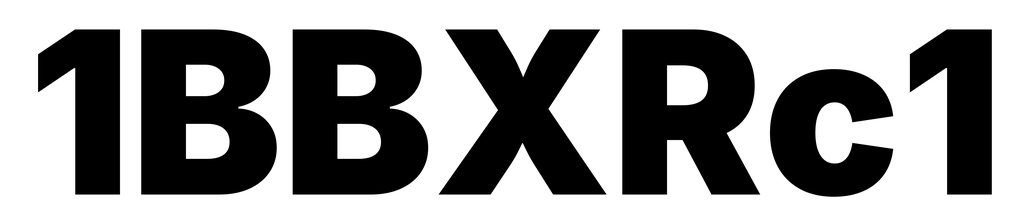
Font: Inter_Black